Question: I'm trying to convert a textfield's text, which can be only numbers because of decimal number pad keyboard.
The variable I'm working with:
'''
static var selectedMoneyMissing: Double = 30.0
let formatter = NumberFormatter()
formatter.numberStyle = .decimal
formatter.maximumFractionDigits = 2
formatter.roundingMode = .down
let roundedReplacing = formatter.string(from: NSNumber(value: Double(textField.text!.replacingOccurrences(of: ",", with: "."))!))
let roundedReplacingSecond = roundedReplacing.replacingOccurrences(of: " ", with: "")
print(roundedReplacing)
print(roundedReplacingSecond)
FiltersViewController.selectedMoneyMissing = Double(roundedReplacingSecond)!
'''
I'm getting "unexpectedly found nil...." error:

This error occurs only when I'm putting value >= 1000. So I thought it could be because of the whitespace which is the reason why the roundedReplacingSecond variable exists. But it still does not work (actually, I don't know why the console is printing the variable "roundedReplacingSecond" with whitespace?).
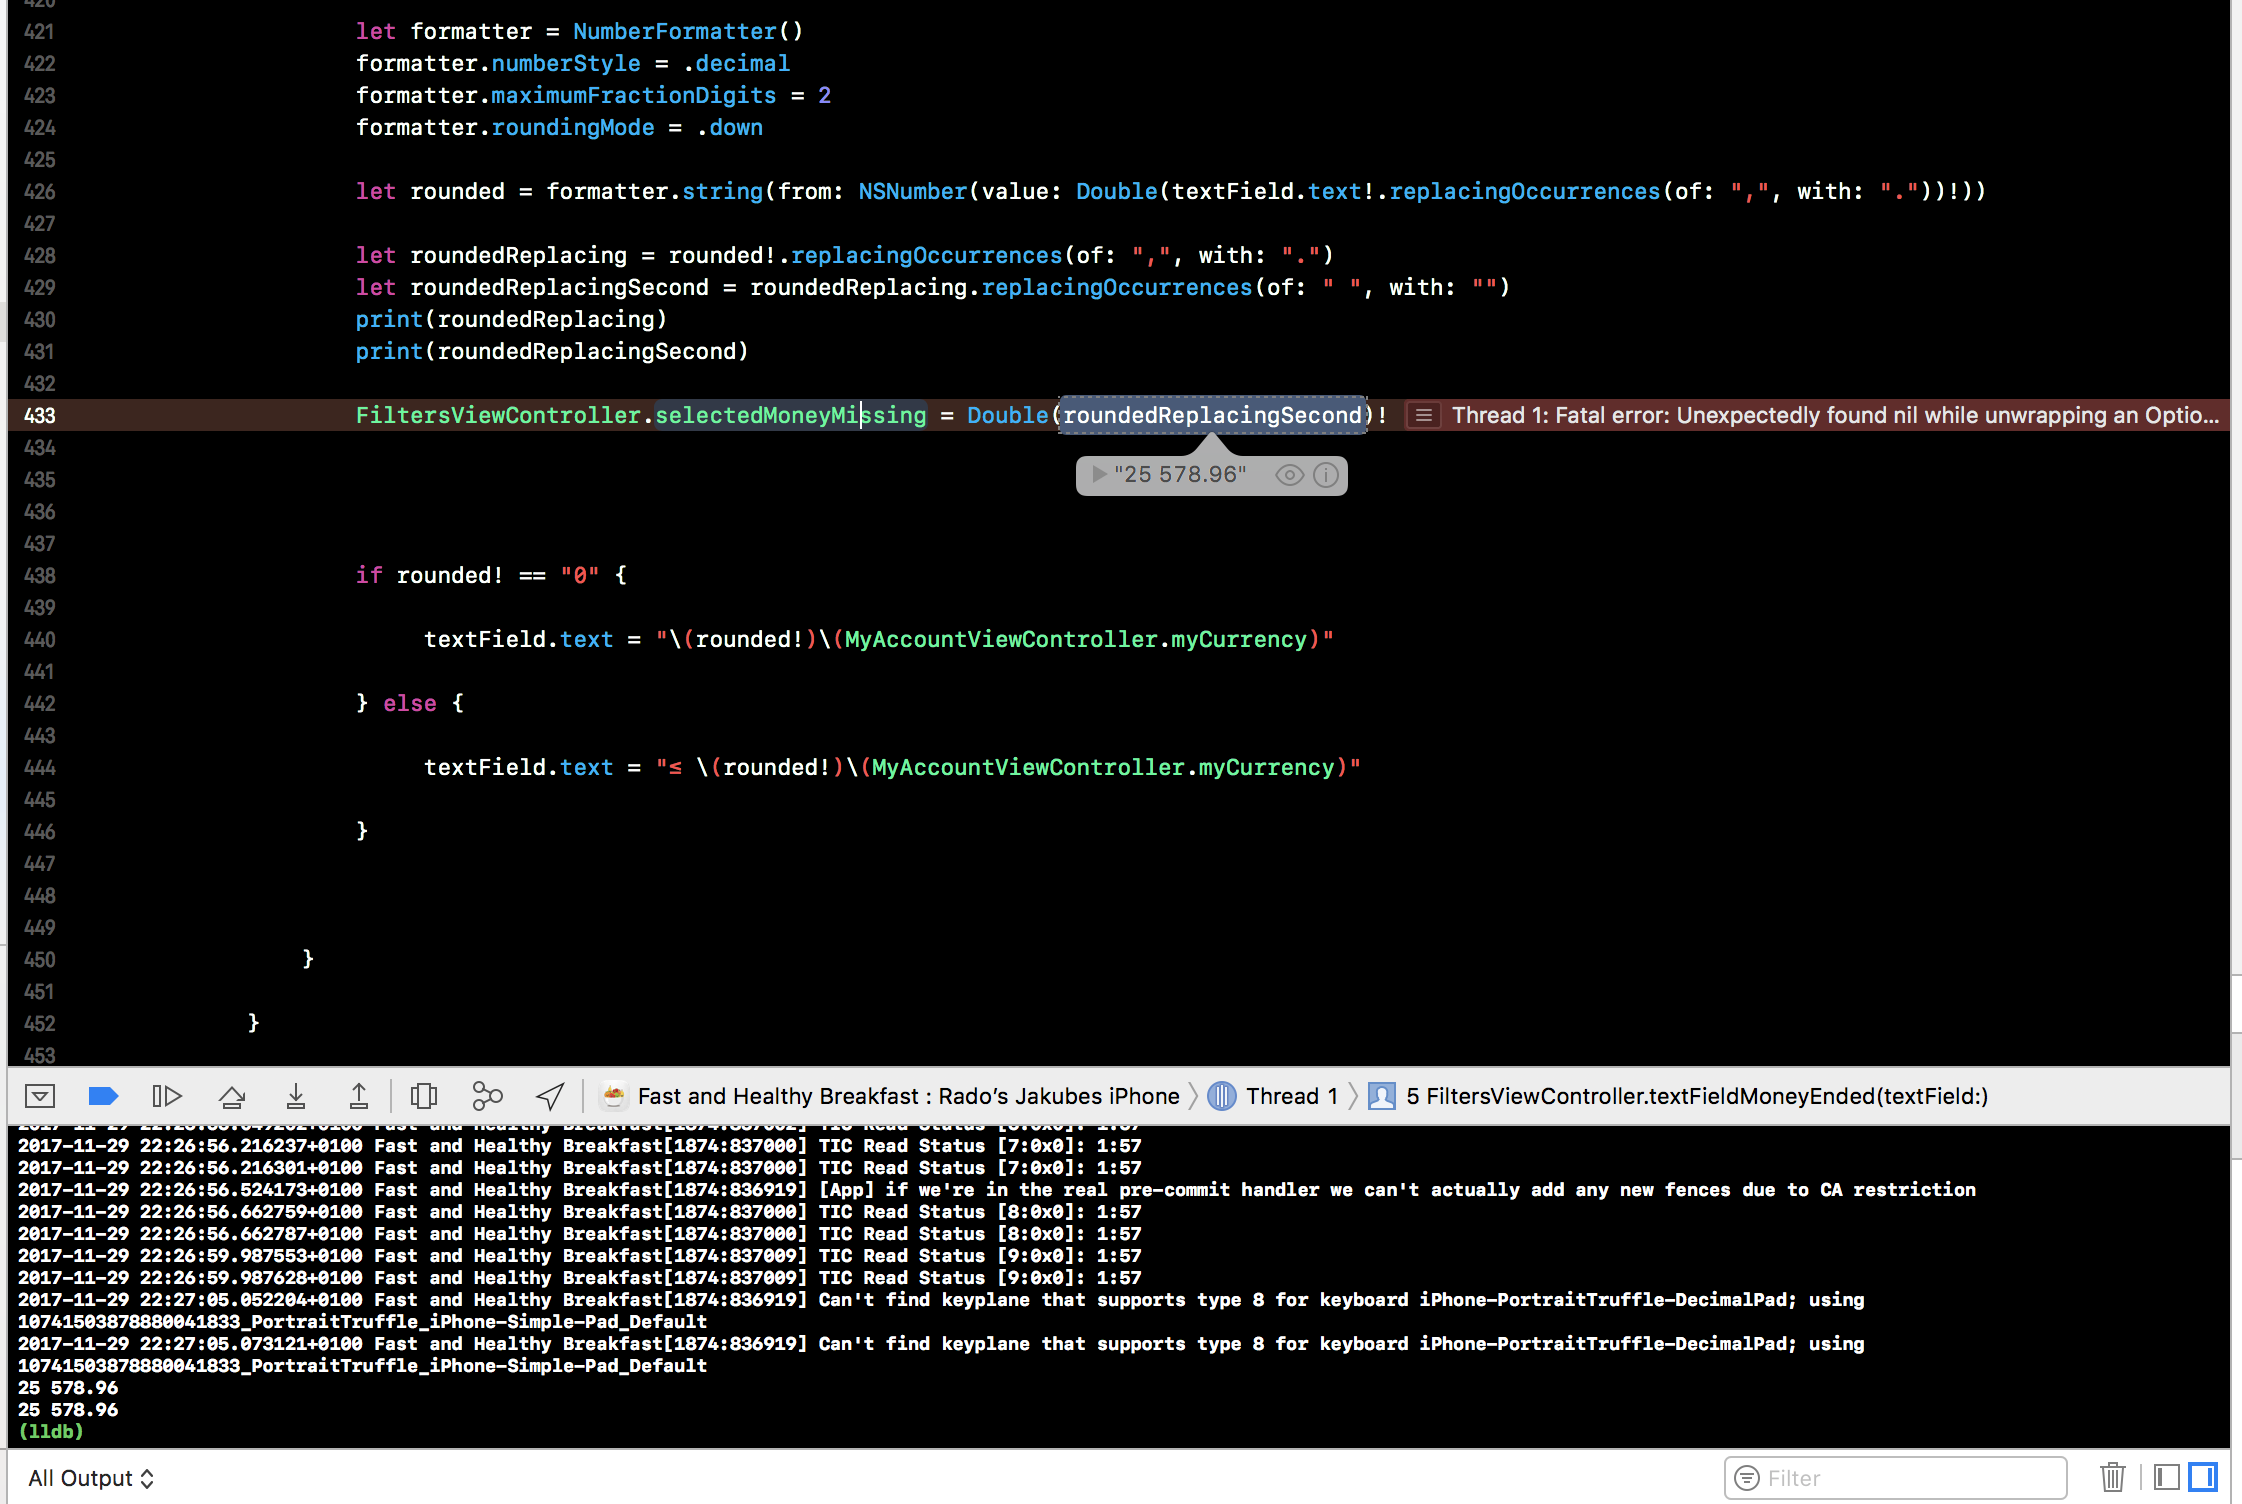
Answer: You should configure your 'NumberFormatter' more restrictive, especially by forbidding the use of a grouping and thousand separator:
'''
formatter.groupingSeparator = false
formatter.hasThousandSeparator = false
'''
See the documentation for even more properties. Then it shouldn't be necessary to do the text replacements at all, which may break depending on the users locale.